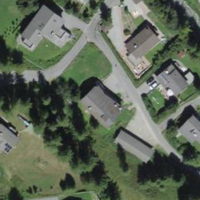
EUNIS habitat code: 55
Species observed at this site:
Sorbus aucuparia